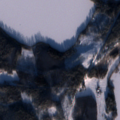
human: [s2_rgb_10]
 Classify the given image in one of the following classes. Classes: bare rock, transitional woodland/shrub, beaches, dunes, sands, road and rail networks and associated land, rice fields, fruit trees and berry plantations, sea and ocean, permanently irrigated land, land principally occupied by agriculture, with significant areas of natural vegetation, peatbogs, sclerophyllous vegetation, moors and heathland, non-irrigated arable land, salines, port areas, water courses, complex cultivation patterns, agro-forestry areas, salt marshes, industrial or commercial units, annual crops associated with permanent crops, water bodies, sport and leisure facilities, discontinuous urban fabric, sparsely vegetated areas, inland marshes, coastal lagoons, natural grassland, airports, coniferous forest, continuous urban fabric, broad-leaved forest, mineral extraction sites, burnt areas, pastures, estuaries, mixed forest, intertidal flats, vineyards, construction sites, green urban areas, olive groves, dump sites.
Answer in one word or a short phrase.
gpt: coniferous forest, mixed forest, water bodies